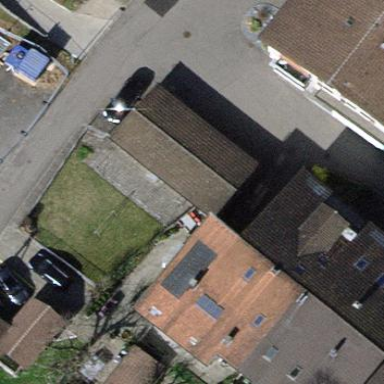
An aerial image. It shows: Garage building.